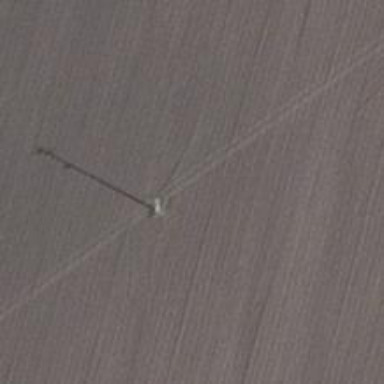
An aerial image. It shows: Power pole.